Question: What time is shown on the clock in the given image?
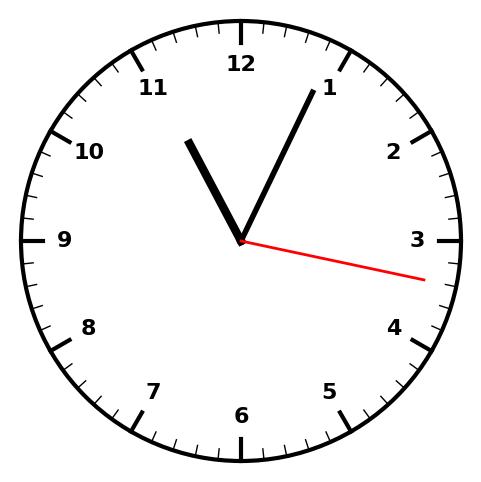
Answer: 11:04:17